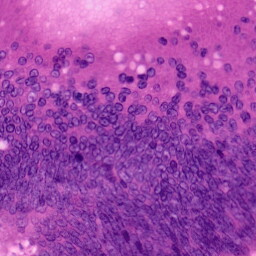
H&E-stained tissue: Colon